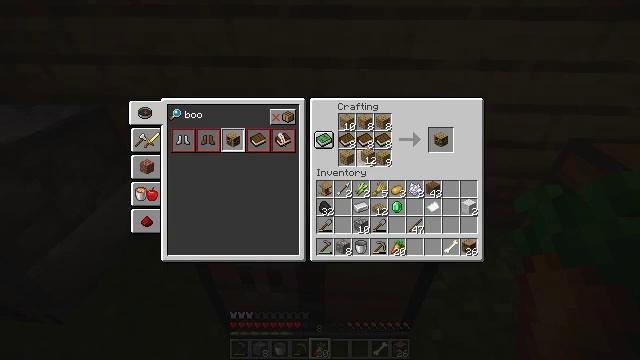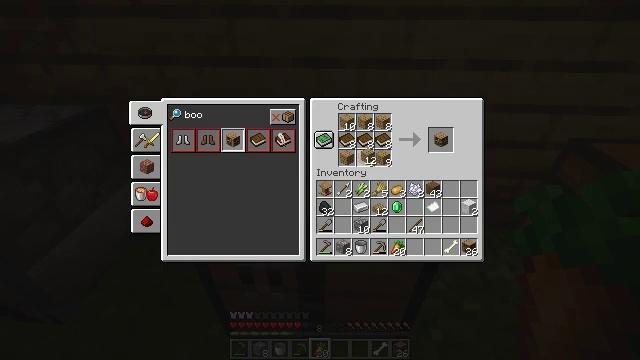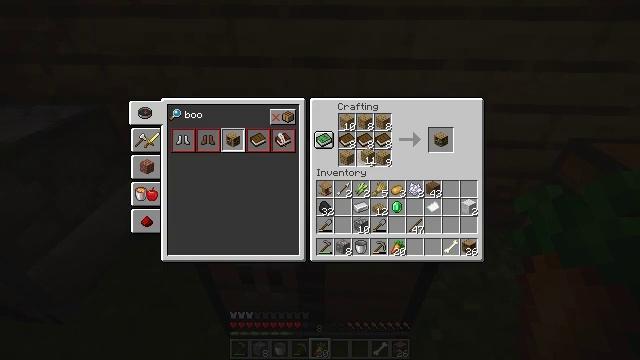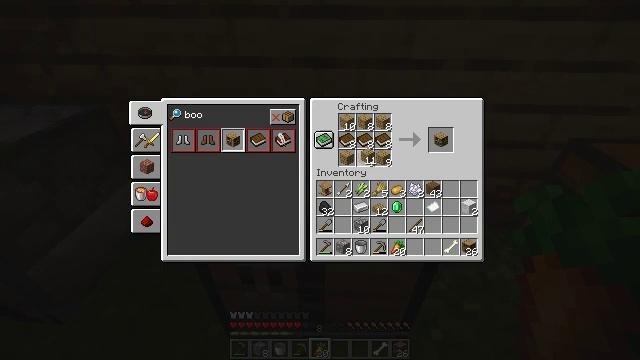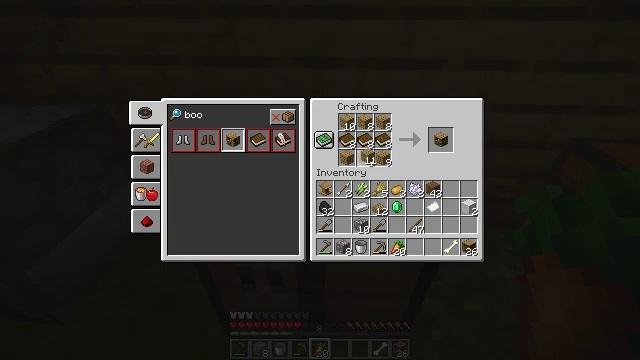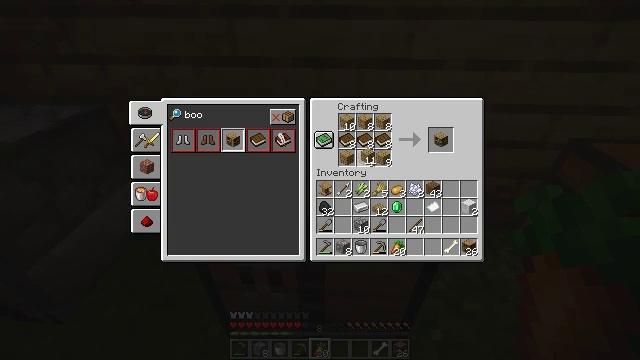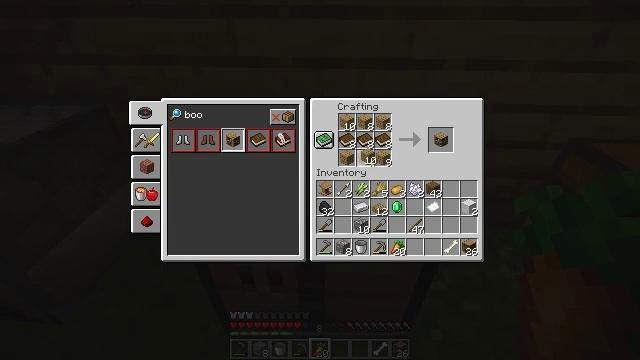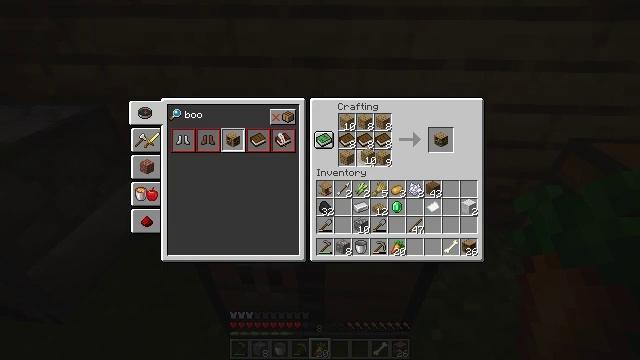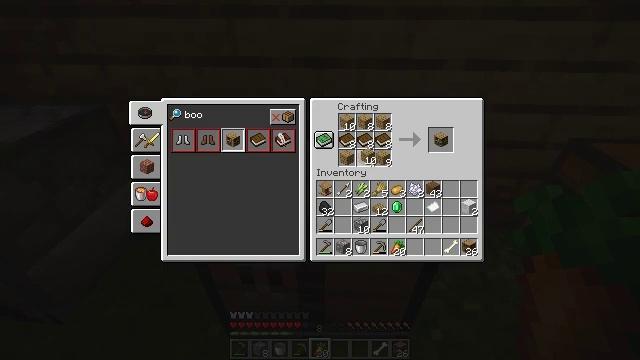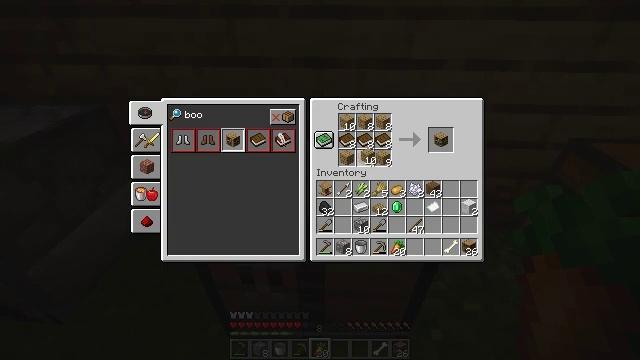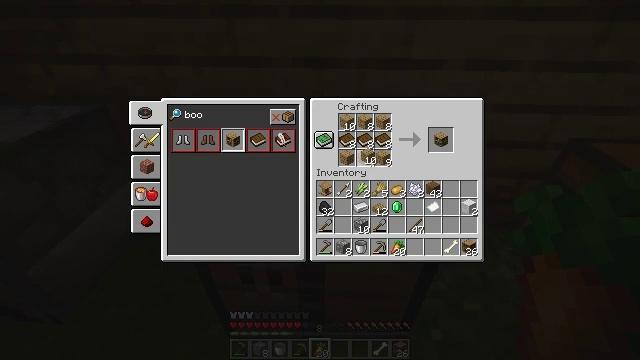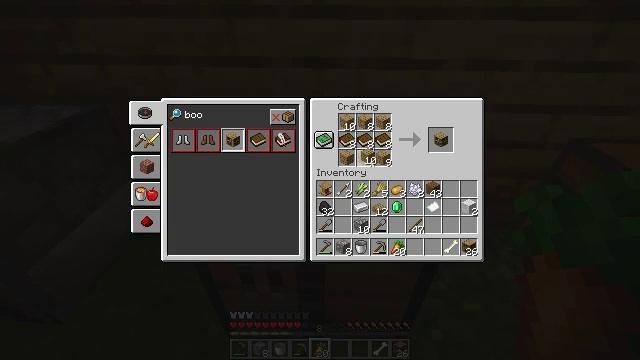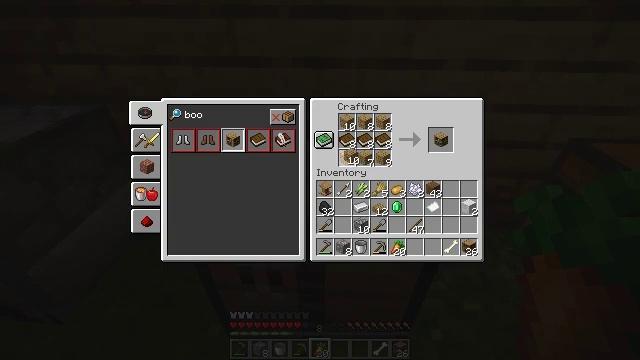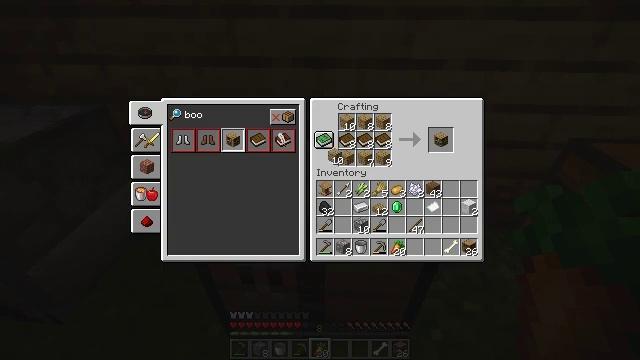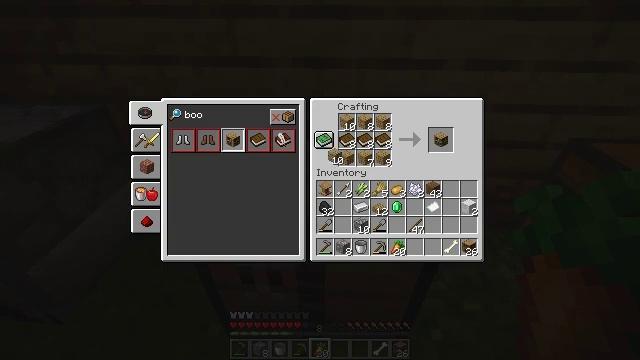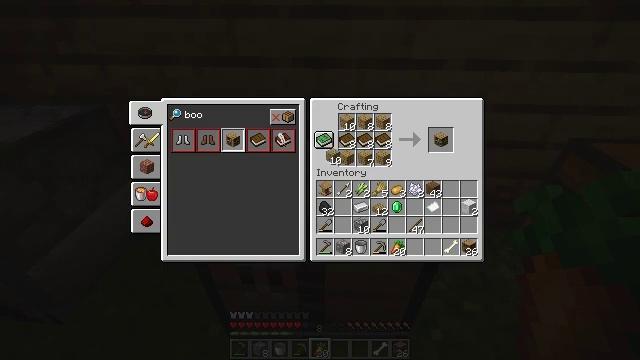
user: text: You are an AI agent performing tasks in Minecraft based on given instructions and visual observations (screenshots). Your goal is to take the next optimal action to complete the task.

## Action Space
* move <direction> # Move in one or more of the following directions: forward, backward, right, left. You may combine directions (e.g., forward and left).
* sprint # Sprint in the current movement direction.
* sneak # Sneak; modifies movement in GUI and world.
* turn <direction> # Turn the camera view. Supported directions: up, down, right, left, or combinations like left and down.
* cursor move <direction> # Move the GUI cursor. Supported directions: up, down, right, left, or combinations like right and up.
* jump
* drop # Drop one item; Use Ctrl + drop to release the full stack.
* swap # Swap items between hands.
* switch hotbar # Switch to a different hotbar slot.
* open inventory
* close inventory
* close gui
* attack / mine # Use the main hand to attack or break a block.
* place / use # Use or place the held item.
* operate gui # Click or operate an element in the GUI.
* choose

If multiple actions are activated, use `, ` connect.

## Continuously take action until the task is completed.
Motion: motion action
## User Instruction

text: Craft a bookshelf with books and wooden planks.
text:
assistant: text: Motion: choose
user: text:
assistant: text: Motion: no_op
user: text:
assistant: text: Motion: choose
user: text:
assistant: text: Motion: choose
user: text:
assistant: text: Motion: choose
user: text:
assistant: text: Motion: no_op
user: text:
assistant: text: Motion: no_op
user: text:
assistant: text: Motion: no_op
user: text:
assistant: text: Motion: no_op
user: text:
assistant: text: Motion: no_op
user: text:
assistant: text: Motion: no_op
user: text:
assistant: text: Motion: cursor move left
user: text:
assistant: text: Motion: cursor move left
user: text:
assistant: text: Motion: no_op
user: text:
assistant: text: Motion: no_op
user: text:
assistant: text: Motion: no_op
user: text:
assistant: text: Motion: no_op
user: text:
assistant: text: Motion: no_op
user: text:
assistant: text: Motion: no_op
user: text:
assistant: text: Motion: no_op
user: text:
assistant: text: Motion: no_op
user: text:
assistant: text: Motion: no_op
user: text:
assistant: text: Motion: no_op
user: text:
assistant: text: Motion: choose
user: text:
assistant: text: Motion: choose
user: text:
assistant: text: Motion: no_op
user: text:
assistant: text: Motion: no_op
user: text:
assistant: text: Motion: choose
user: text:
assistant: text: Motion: choose
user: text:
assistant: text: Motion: no_op